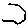
Label: hexagon